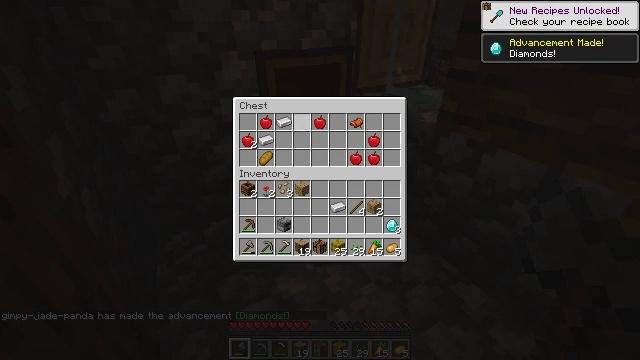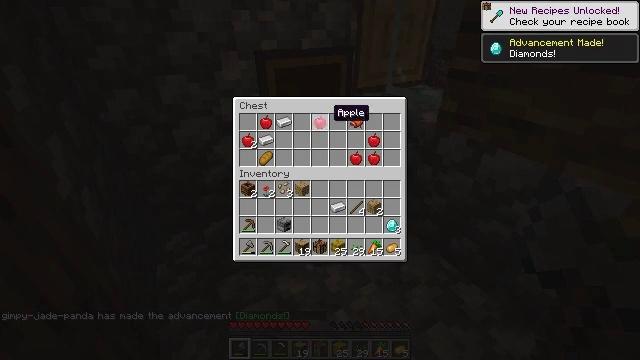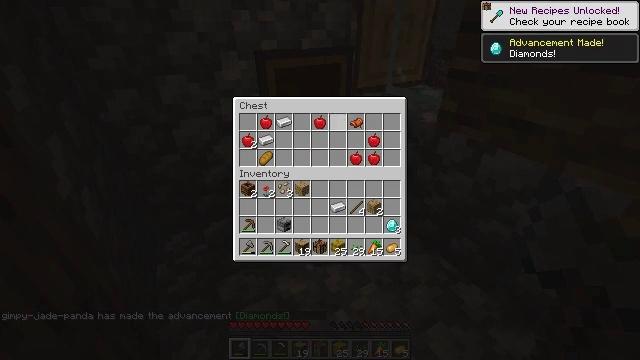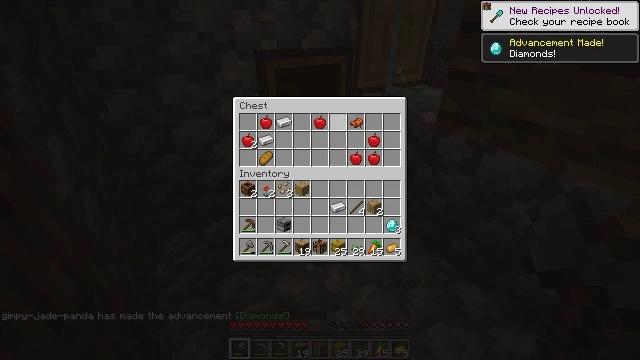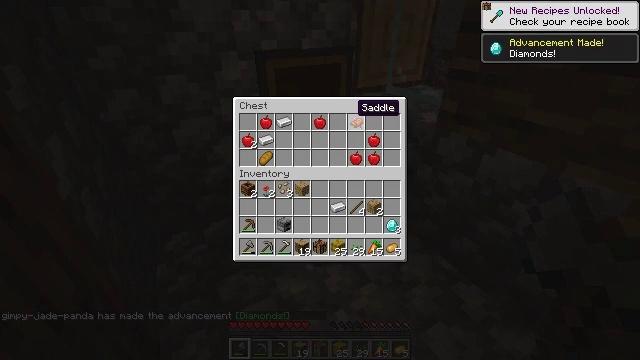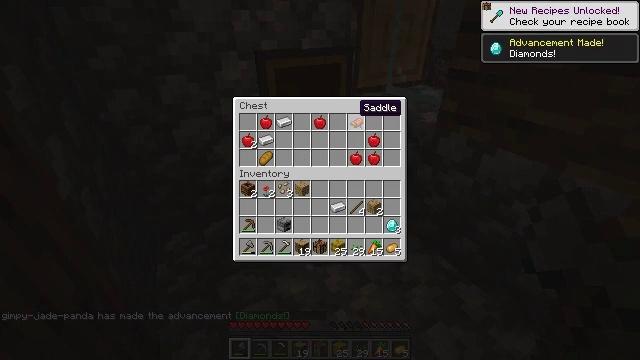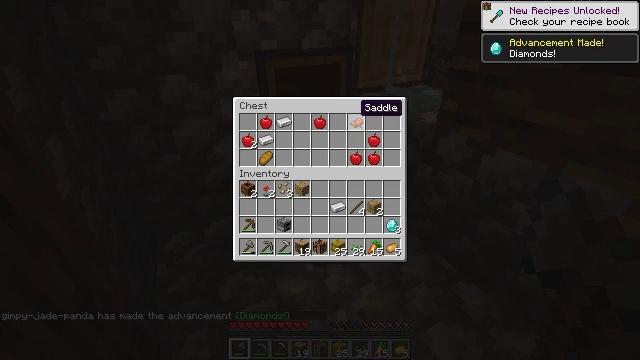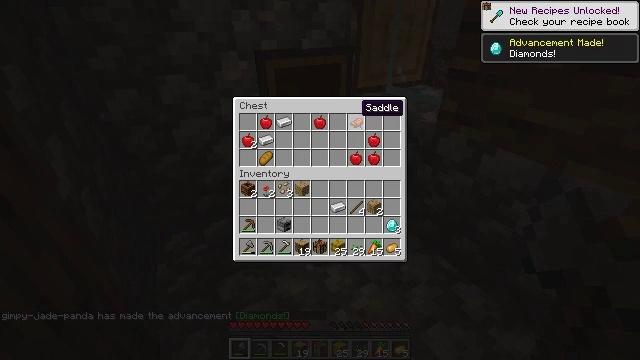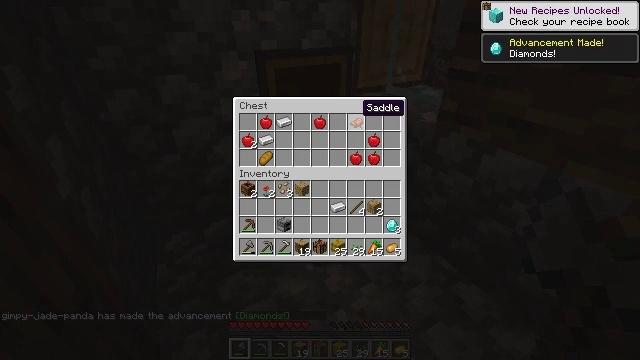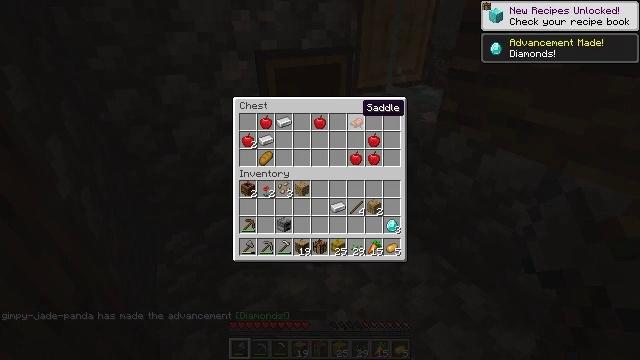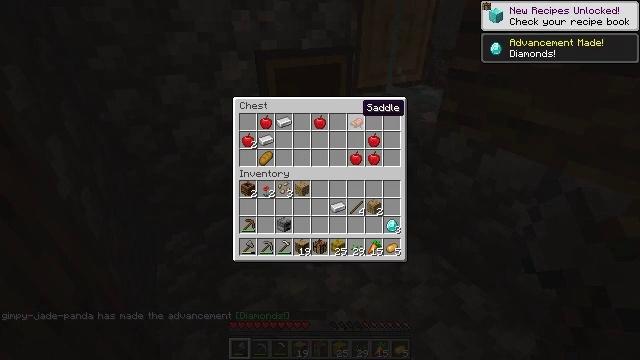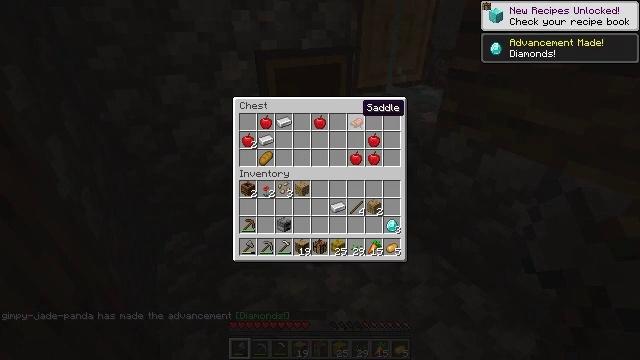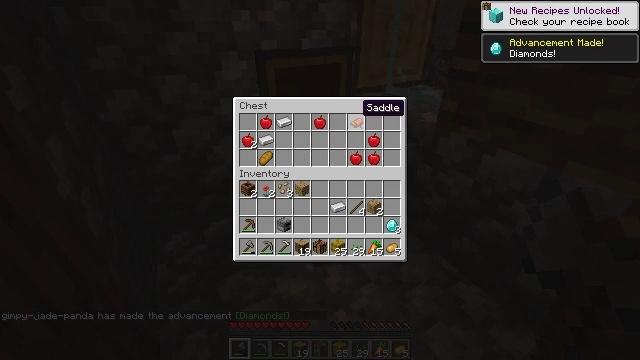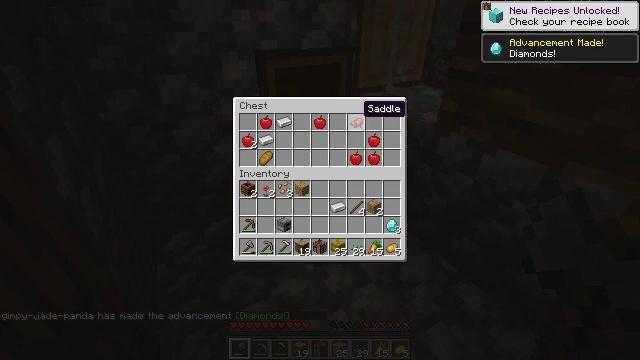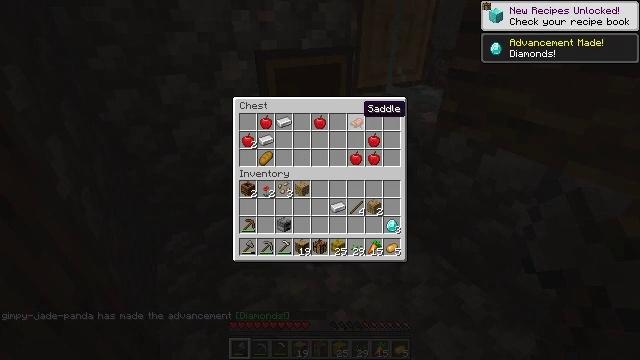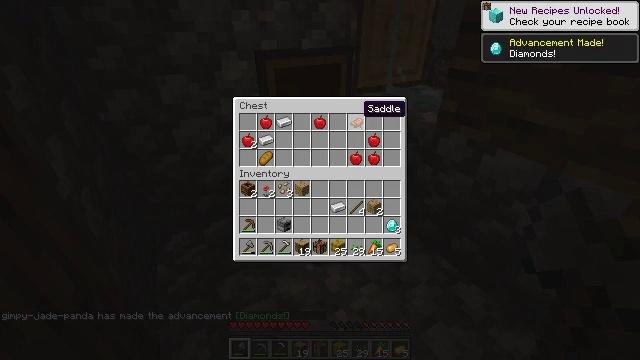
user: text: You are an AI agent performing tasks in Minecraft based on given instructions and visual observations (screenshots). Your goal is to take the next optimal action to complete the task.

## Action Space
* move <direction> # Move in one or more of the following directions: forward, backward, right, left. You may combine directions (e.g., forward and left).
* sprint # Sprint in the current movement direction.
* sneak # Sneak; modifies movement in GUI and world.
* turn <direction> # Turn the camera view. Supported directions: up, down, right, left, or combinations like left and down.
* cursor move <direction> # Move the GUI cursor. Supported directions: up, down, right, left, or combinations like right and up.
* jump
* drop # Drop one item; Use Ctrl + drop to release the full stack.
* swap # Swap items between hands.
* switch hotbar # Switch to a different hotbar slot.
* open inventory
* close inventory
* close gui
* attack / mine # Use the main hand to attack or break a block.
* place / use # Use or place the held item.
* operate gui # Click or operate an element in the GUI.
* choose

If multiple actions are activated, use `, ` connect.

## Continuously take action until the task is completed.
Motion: motion action
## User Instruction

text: Gather oak leaves by attacking.
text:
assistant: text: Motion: cursor move right and up
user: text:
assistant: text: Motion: cursor move right
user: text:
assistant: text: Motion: no_op
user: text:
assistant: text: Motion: no_op
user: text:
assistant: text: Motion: no_op
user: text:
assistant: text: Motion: no_op
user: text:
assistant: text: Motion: no_op
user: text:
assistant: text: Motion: sneak
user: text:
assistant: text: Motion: sneak
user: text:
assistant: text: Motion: sneak
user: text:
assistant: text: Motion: sneak
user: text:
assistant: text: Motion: sneak
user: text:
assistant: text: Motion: sneak
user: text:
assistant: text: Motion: sneak
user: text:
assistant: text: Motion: sneak
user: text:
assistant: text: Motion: sneak
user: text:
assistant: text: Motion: sneak
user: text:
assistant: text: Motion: sneak
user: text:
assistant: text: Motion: sneak
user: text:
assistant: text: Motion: sneak
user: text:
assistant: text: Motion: sneak
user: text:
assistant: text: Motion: sneak
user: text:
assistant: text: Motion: sneak
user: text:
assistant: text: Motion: sneak
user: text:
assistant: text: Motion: sneak
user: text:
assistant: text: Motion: sneak
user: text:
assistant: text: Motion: sneak
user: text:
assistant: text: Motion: sneak
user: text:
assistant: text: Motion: sneak
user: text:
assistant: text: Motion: sneak